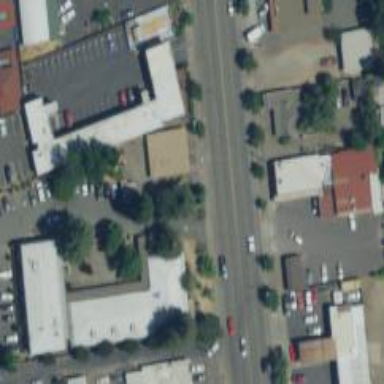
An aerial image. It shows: Motel building.